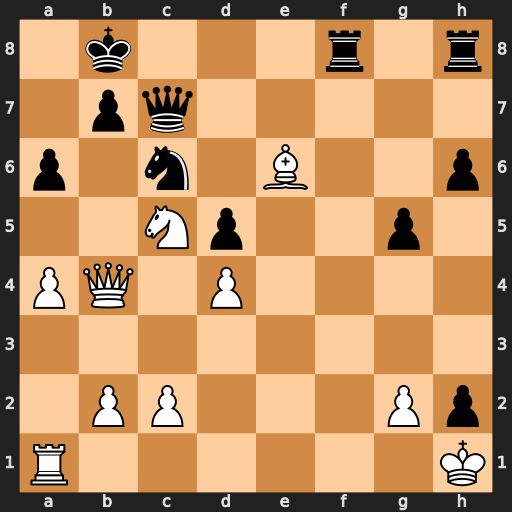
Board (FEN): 1k3r1r/1pq5/p1n1B2p/2Np2p1/PQ1P4/8/1PP3Pp/R6K
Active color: w
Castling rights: -
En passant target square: -
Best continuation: Nxa6+ Ka7 Qxf8 Rxf8 Nxc7